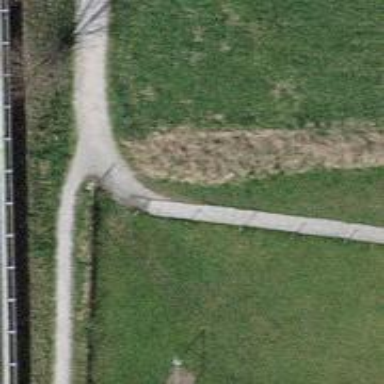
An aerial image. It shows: Footway made of paving stones.